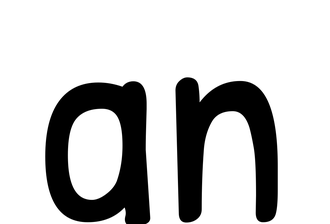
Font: PatrickHand-Regular